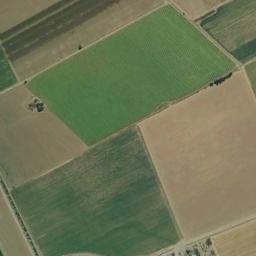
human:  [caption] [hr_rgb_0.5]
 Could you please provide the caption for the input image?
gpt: Several rectangular farmlands of different colors are arranged in neat rows .

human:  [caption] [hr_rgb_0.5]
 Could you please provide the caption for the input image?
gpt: Several green and tan mixed rectangular farm fields of different sizes .

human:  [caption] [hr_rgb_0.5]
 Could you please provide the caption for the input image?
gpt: There are many rectangular farmlands of different shades .

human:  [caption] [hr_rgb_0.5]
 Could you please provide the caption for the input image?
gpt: There are some green and bare rectangular farmland .

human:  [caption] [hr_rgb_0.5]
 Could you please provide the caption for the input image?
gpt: There are several green rectangular farmlands and yellow ones .